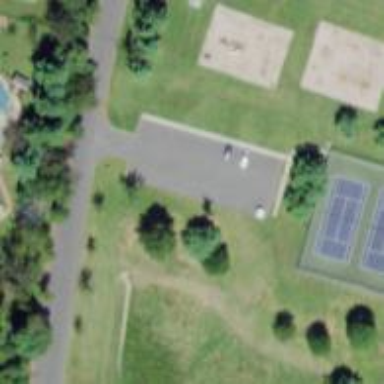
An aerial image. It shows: Disc golf course for leisure activity.